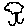
Label: tree